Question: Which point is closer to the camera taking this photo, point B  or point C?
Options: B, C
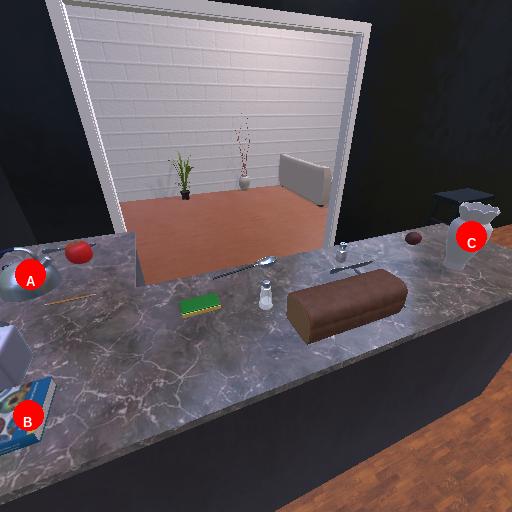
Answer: B